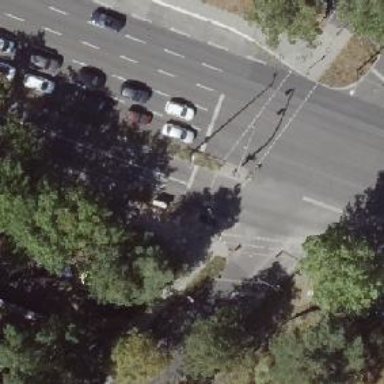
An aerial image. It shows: Asphalt footway with crossing equipped with traffic signals.